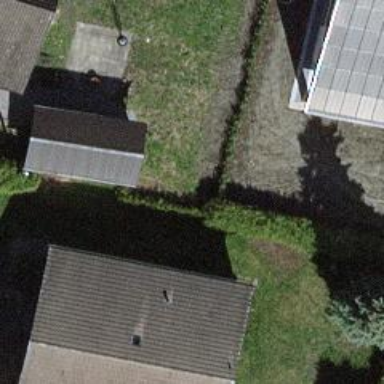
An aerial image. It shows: Hedge acting as barrier.